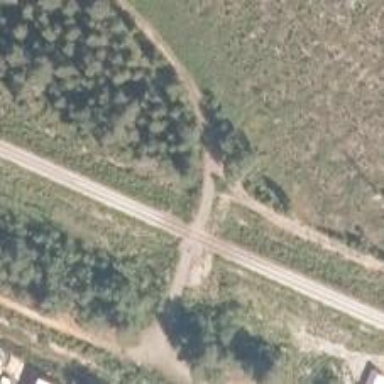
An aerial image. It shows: Continuous rail track.